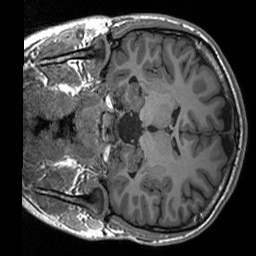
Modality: T1w
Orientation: coronal
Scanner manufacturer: siemens
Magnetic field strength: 3 T
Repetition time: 1.76 s
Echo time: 0.0022 s